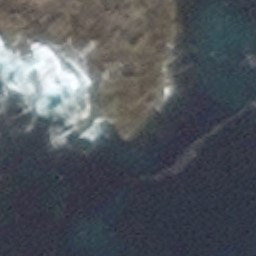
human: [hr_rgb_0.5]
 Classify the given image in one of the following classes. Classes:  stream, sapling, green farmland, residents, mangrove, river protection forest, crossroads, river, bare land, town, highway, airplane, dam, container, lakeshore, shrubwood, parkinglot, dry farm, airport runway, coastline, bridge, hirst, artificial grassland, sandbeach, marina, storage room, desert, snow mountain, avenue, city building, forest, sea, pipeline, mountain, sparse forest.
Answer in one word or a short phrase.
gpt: coastline